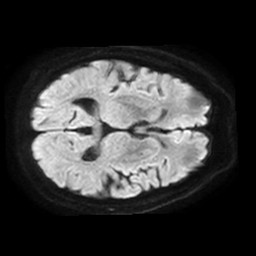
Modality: TRACE
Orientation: axial
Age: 72
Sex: male
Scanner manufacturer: philips
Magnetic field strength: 1.5 T
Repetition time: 3.395 s
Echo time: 0.06922 s